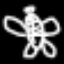
Label: angel